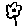
Label: flower